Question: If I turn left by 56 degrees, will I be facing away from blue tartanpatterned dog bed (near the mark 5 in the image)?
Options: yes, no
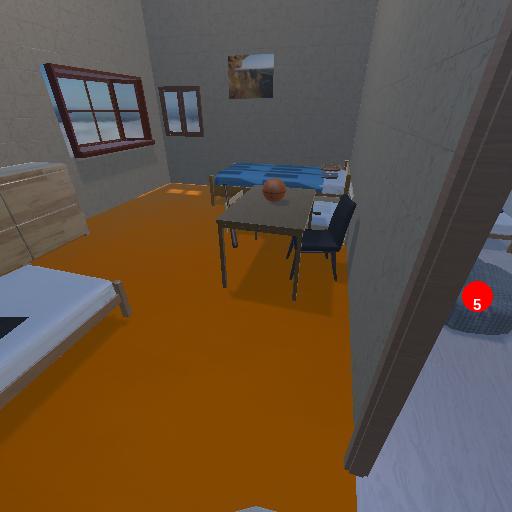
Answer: yes